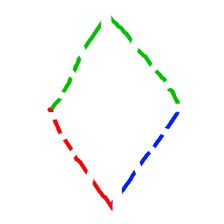
Shape: rhombus